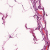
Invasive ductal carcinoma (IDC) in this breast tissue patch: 0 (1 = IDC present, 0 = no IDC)